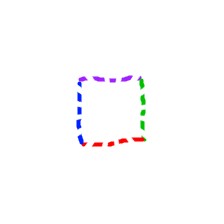
Shape: square